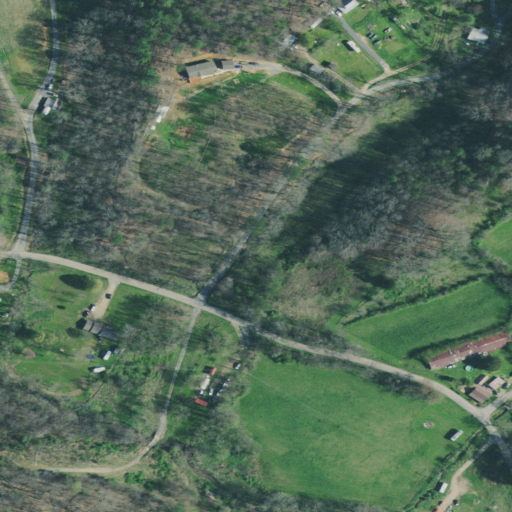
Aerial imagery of valley in Tennessee named Possum Hollow containing deciduous forest, pasture, open development, mixed forest, evergreen forest, low intensity development, and medium intensity development